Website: macys
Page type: customer-info-address
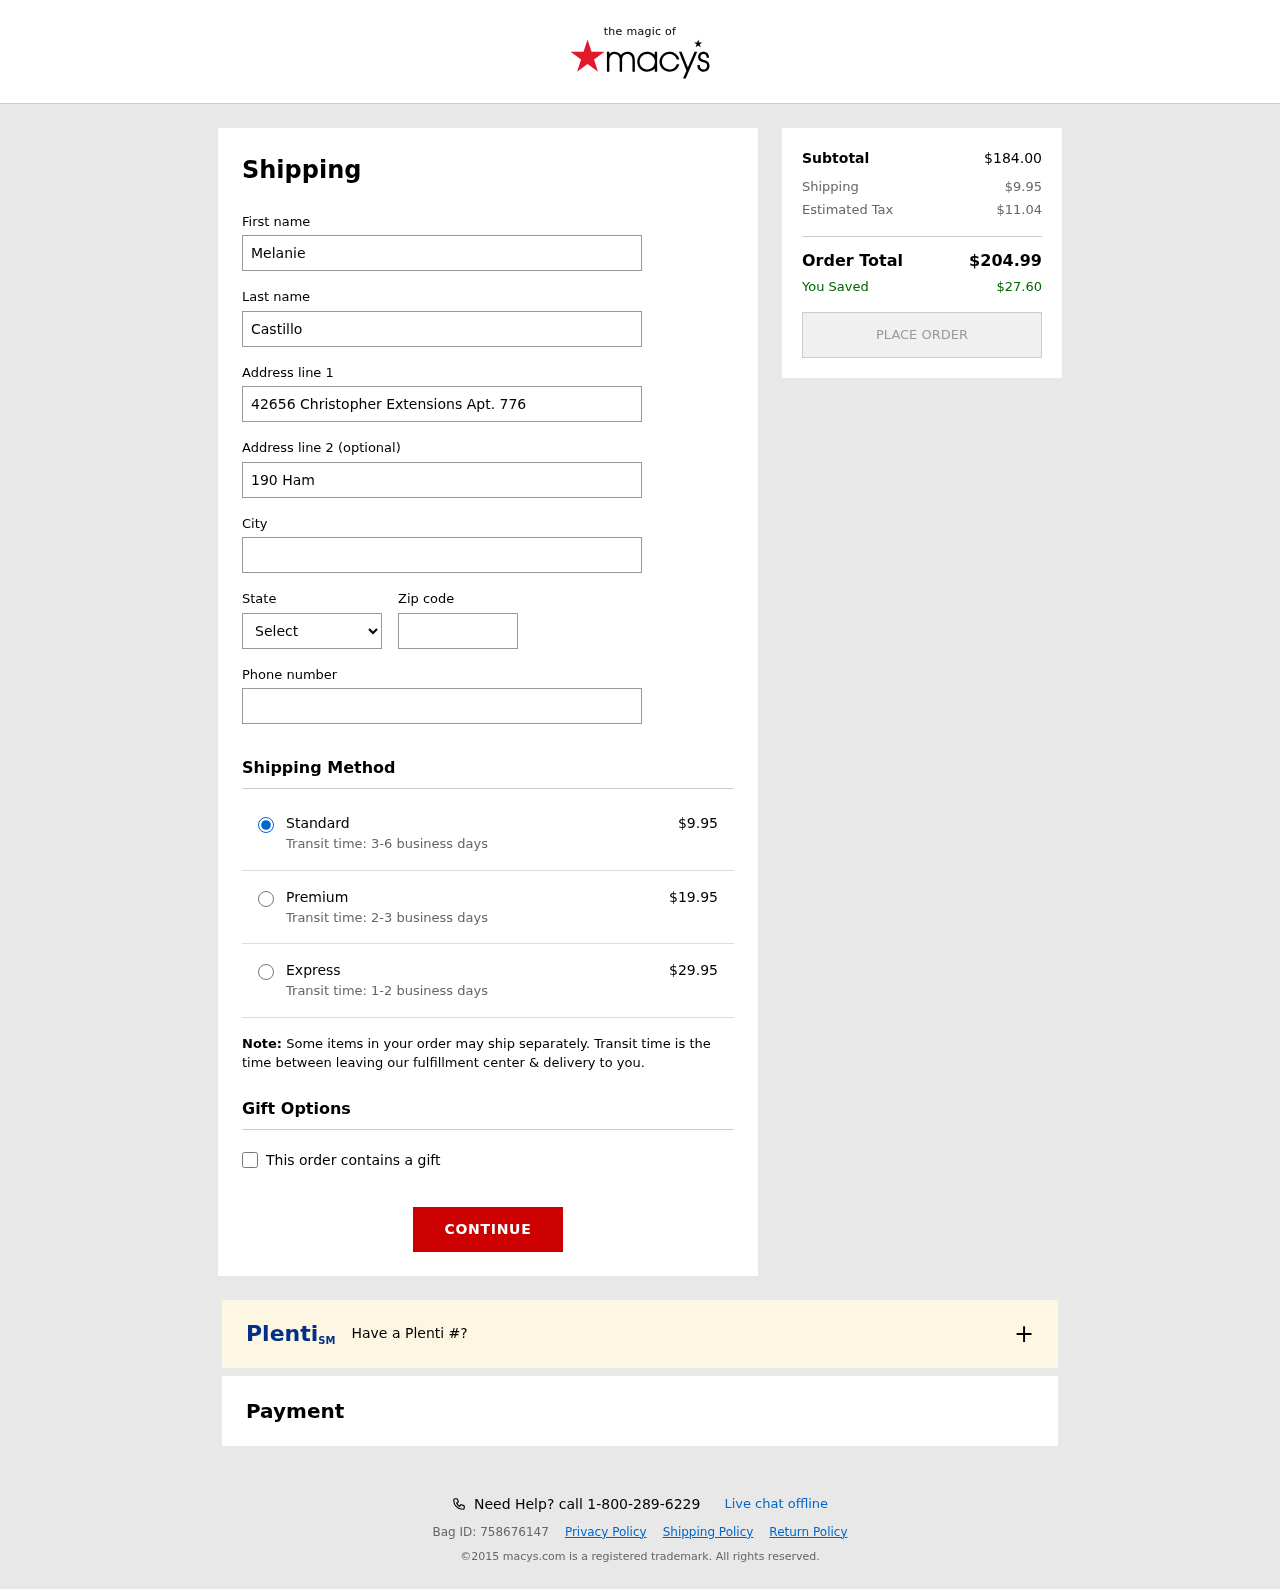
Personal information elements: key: PII_CITY
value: Port Josephbury
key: PII_FIRSTNAME
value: Melanie
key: PII_LASTNAME
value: Castillo
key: PII_PHONE
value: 5759814343
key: PII_POSTCODE
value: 07211
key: PII_STATE_ABBR
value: LA
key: PII_STREET
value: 42656 Christopher Extensions Apt. 776
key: PII_STREET2
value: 190 Hampton Vista
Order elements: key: ORDER_SHIPPING_COST
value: $9.95
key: ORDER_SHIPPING_COST_PREMIUM
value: $19.95
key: ORDER_SHIPPING_COST_EXPRESS
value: $29.95
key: ORDER_SUBTOTAL
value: $184.00
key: ORDER_TAX
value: $11.04
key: ORDER_TOTAL
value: $204.99
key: ORDER_SAVINGS
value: $27.60